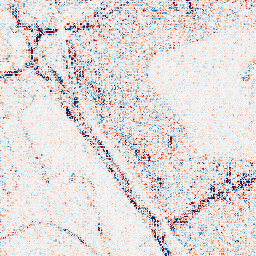
Category: wavelet
Decomposition family: wavelet_biorthogonal
Decomposition parameters: wavelet: bior3.5
level: 1
Upsampling method: sinc_blackman
Upsampling parameters: scale: 2
kernel_size: 8
Upsampling scale: 2